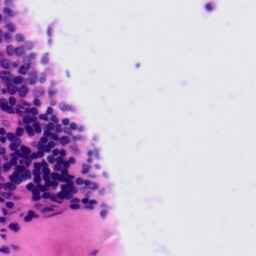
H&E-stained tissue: Tonsil